Question: Count the number of objects in the diagram.
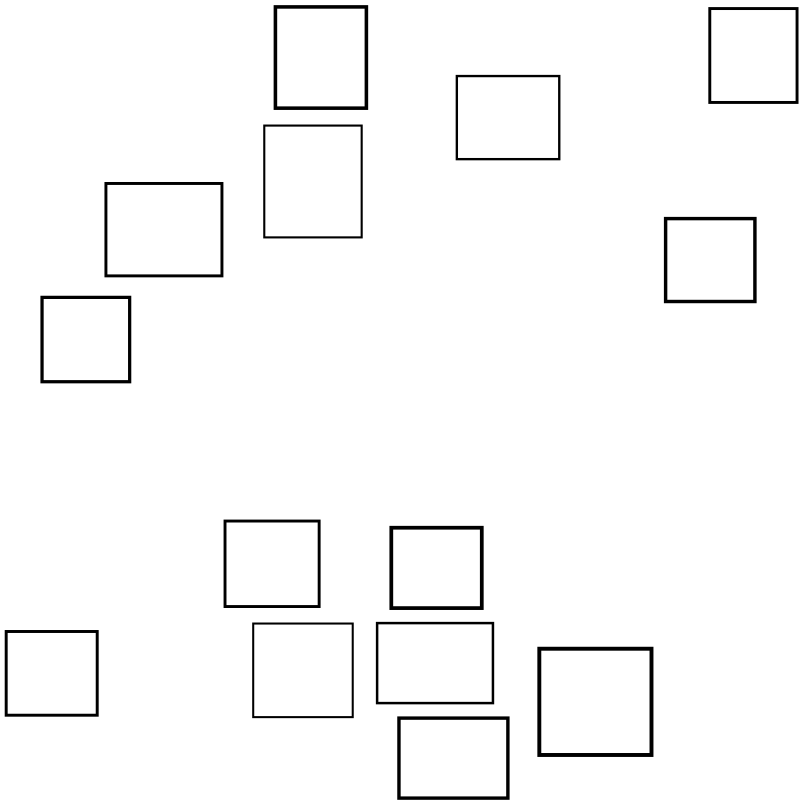
Answer: 14